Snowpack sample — Buffalo Mountain, Silverthorne, Colorado, USA (2/22/26, 2:02 PM MST)
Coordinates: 39.622, -106.113
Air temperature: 33 °F
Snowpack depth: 63 cm
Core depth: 50 cm
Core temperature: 28.4 °F
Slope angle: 11°, slope face: 116°
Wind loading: low
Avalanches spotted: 0
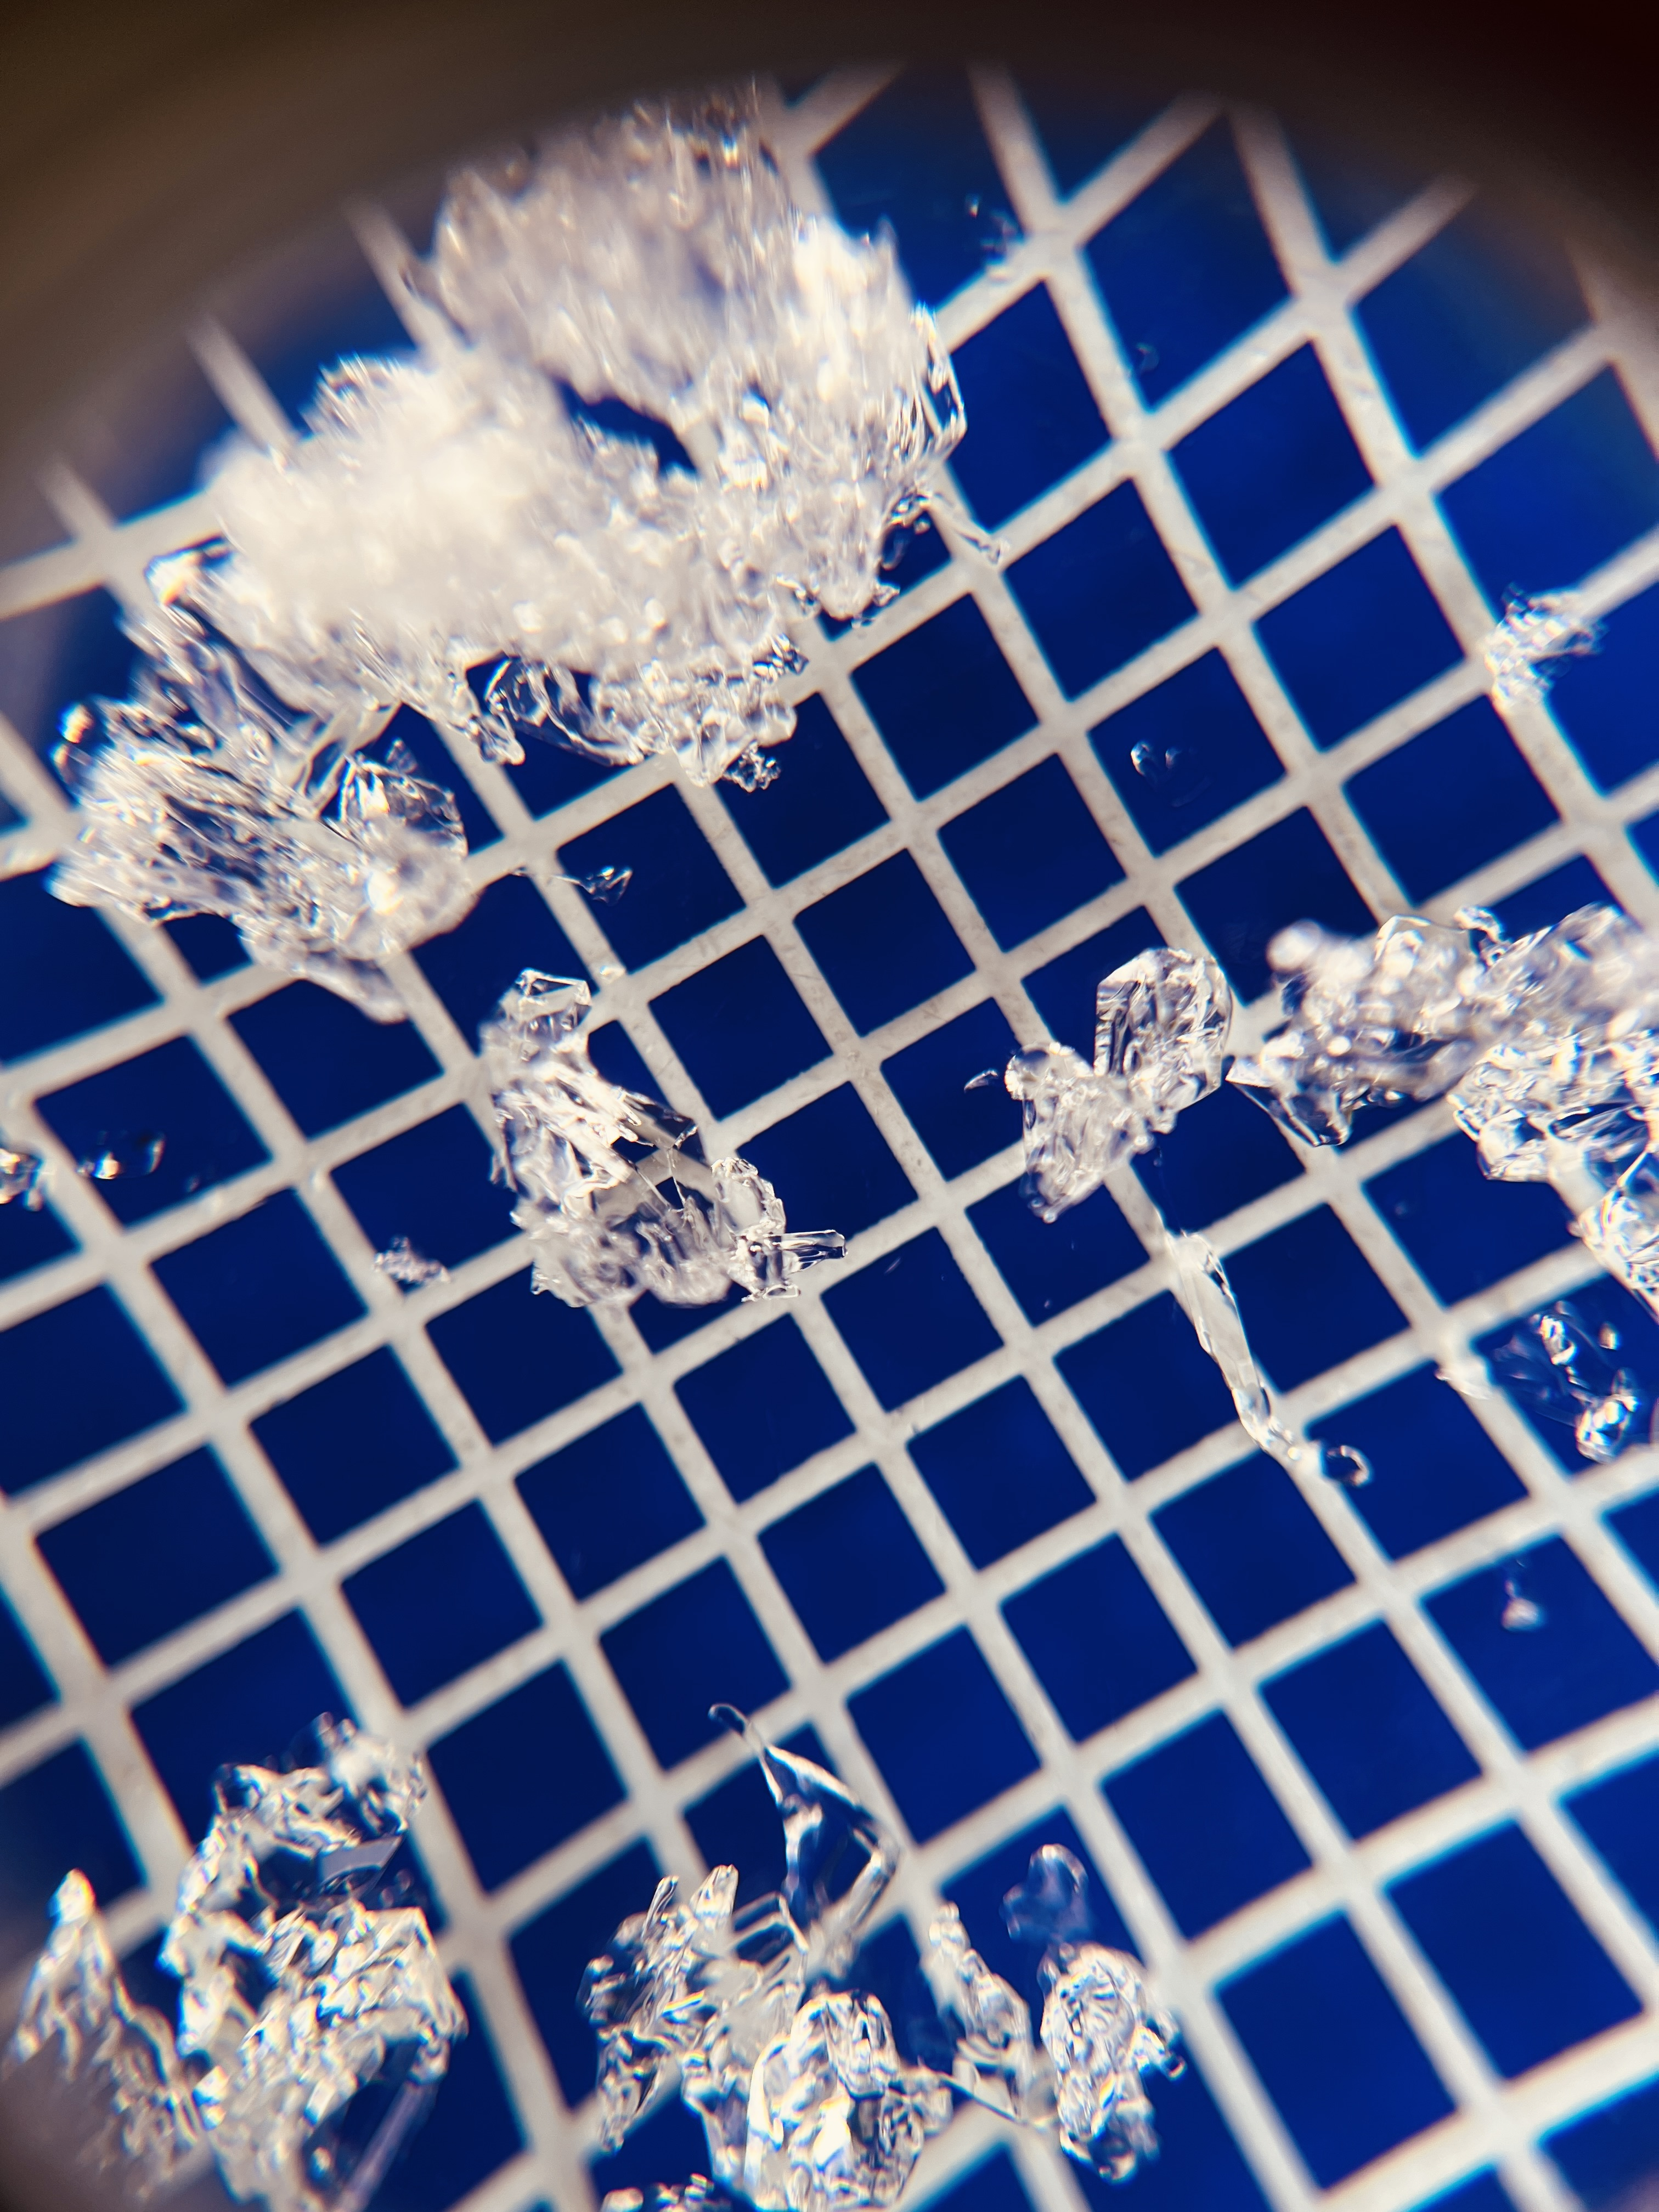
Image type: magnified_profile
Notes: In a firebreak similar to site 1, minimal wind loading with no spotted avalanches (not many faces in view though)